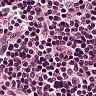
Metastatic tissue present: no